Question: I'm trying to stream out an audio/wav using HTML5 feature in the following way:
'''
<audio type="audio/wav" src="/sound/10/audio/full" sound-id="10" version="full" controls="">
</audio>
'''
This is working quite well on Chrome, except for the fact it's impossible to replay or reposition the currentTime attribute:
'''
var audioElement = $('audio').get(0)
audioElement.currentTime
> 1.2479820251464844
audioElement.currentTime = 0
audioElement.currentTime
> 1.2479820251464844
'''
I'm serving the audio file from a Grails controller, using following code:
'''
def audio() {
File file = soundService.getAudio(...)
response.setContentType('audio/wav')
response.setContentLength (file.bytes.length)
response.setHeader("Content-disposition", "attachment;filename=${file.getName()}")
response.outputStream << file.newInputStream() // Performing a binary stream copy
response.status = 206
return false
}
'''
It seems though Grails is giving back an HTTP response 200 instead of 206 (Partial-Content) as you can see from the following output from Chrome:
'''
Request URL:http://localhost:8080/sound/10/audio/full
Request Method:GET
Status Code:200 OK
Request Headersview source
Accept:*/*
Accept-Charset:ISO-8859-1,utf-8;q=0.7,*;q=0.3
Accept-Encoding:identity;q=1, *;q=0
Accept-Language:en-US,en;q=0.8
Connection:keep-alive
Cookie:JSESSIONID=9395D8FFF34B7455F937190F521AA1BC
Host:localhost:8080
Range:bytes=0-3189
Referer:http://localhost:8080/cms/sound/10/edit
User-Agent:Mozilla/5.0 (Macintosh; Intel Mac OS X 10_7_5) AppleWebKit/537.11 (KHTML, like Gecko) Chrome/23.0.1271.97 Safari/537.11
Response Headersview source
Content-disposition:attachment;filename=full.wav
Content-Length:3190
Content-Type:audio/wav
Date:Wed, 19 Dec 2012 13:58:44 GMT
Server:Apache-Coyote/1.1
'''
Any idea what might be wrong?
Thanks, Amit.
# ADDITION:
Changing the controller logic to:
'''
response.status = 206
response.setContentType(version.mime)
response.setContentLength (file.bytes.length)
response.setHeader("Content-disposition", "attachment;filename=${file.getName()}")
response.outputStream << file.newInputStream() // Performing a binary stream copy
'''
Did help with returning HTTP-206(Partial-Content), however both Chrome and Firefox won't play the audio file(mentioning again Chrome did play when it got the file with a 200...)

with the following info of the response:
'''
Request URL:http://localhost:8080/sound/10/audio/full
Request Headersview source
Accept-Encoding:identity;q=1, *;q=0
Range:bytes=0-
Referer:http://localhost:8080/cms/sound/10/edit
User-Agent:Mozilla/5.0 (Macintosh; Intel Mac OS X 10_7_5) AppleWebKit/537.11 (KHTML, like Gecko) Chrome/23.0.1271.97 Safari/537.11
'''
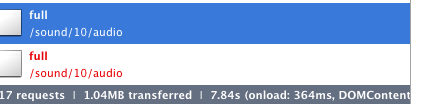
Answer: You might want to try:
'''
response.reset();
response.setStatus(206);
response.setHeader("Accept-Ranges", "bytes");
response.setHeader("Content-length", Integer.toString(length + 1));
response.setHeader("Content-range", "bytes " + start.toString() + "-" + end.toString() + "/" + Long.toString(f.size()));
response.setContentType(...);
'''
And this type of output should only be done if the client specifically asked for a range. You can check by using:
'''
String range = request.getHeader("range");
'''
if range is not null, then you'll have to parse the range for the start and end byte requests. Note that you can have "0-" as a range In some cases, you'll see "0-1" as a request to see if your service knows how to handle range requests.